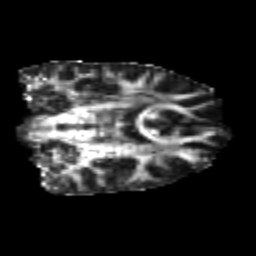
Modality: FA
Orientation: coronal
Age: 24
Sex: female
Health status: healthy
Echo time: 0.074 s